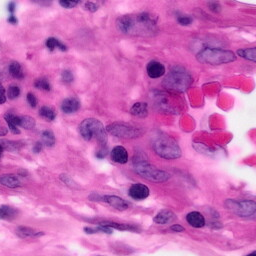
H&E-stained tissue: Pancreatic